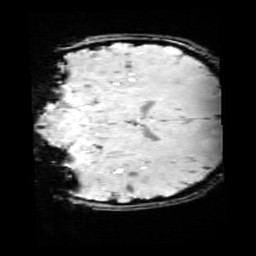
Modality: SWI
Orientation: coronal
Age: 12
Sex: female
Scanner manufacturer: siemens
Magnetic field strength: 3 T
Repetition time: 0.027 s
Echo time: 0.02 s